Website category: university
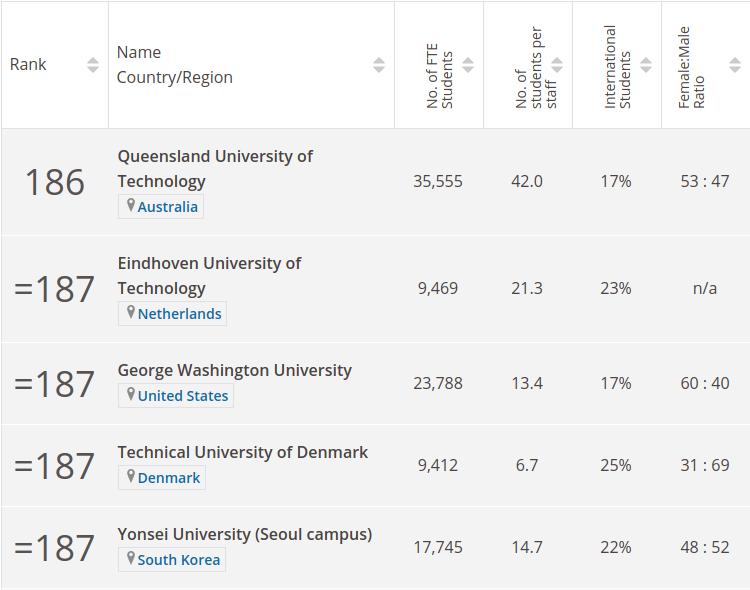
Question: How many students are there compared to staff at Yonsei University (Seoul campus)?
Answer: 14.7

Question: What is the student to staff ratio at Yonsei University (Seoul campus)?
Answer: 14.7

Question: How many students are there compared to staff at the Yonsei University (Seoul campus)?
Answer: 14.7

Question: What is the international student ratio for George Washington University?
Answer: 17%

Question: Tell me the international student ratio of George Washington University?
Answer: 17%

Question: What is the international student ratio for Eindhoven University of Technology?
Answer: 23%

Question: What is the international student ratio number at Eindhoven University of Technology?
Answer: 23%

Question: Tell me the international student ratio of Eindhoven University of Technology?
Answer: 23%

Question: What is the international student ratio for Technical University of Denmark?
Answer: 25%

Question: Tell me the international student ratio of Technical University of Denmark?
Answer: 25%

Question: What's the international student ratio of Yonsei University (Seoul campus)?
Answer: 22%

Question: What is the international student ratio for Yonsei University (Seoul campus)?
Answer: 22%

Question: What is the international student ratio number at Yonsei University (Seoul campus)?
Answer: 22%

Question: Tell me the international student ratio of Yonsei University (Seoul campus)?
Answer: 22%

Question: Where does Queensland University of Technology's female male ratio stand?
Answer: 53 : 47

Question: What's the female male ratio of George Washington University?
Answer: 60 : 40

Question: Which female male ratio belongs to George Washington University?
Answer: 60 : 40

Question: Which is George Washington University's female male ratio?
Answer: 60 : 40

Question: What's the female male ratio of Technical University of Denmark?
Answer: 31 : 69

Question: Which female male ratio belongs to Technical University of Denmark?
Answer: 31 : 69

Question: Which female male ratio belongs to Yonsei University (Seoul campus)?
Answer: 48 : 52

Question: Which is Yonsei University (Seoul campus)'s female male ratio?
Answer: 48 : 52

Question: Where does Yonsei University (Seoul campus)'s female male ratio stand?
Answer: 48 : 52

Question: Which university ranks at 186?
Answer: Queensland University of Technology

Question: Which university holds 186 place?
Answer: Queensland University of Technology

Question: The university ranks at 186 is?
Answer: Queensland University of Technology

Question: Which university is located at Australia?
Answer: Queensland University of Technology

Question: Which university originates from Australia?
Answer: Queensland University of Technology

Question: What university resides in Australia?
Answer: Queensland University of Technology

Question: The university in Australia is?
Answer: Queensland University of Technology

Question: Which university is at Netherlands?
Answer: Eindhoven University of Technology

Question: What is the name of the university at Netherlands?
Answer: Eindhoven University of Technology

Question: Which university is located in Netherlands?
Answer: Eindhoven University of Technology

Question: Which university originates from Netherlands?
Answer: Eindhoven University of Technology

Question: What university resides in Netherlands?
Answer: Eindhoven University of Technology

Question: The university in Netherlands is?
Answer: Eindhoven University of Technology

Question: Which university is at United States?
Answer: George Washington University

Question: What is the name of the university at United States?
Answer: George Washington University

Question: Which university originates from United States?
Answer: George Washington University

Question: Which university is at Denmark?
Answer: Technical University of Denmark

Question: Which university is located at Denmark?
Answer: Technical University of Denmark

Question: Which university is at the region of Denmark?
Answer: Technical University of Denmark

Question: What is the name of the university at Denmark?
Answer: Technical University of Denmark

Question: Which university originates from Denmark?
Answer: Technical University of Denmark

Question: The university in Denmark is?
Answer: Technical University of Denmark

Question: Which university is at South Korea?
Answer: Yonsei University (Seoul campus)

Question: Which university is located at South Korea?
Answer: Yonsei University (Seoul campus)

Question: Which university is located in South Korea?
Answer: Yonsei University (Seoul campus)

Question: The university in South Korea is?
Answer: Yonsei University (Seoul campus)

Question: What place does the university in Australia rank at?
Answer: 186

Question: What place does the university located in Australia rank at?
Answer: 186

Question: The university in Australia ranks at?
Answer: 186

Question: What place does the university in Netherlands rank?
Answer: =187

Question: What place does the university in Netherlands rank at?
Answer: =187

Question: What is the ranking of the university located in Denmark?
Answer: =187

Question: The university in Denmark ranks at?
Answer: =187

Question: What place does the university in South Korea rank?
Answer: =187

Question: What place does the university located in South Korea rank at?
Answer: =187

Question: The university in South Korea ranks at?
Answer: =187

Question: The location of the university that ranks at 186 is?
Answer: Australia